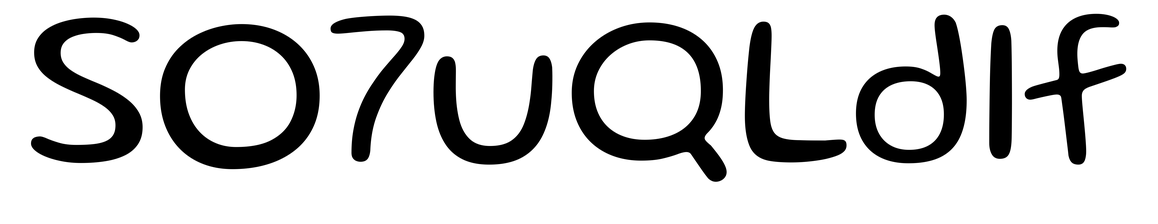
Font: Gluten_Light